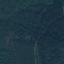
Land use / land cover: Forest